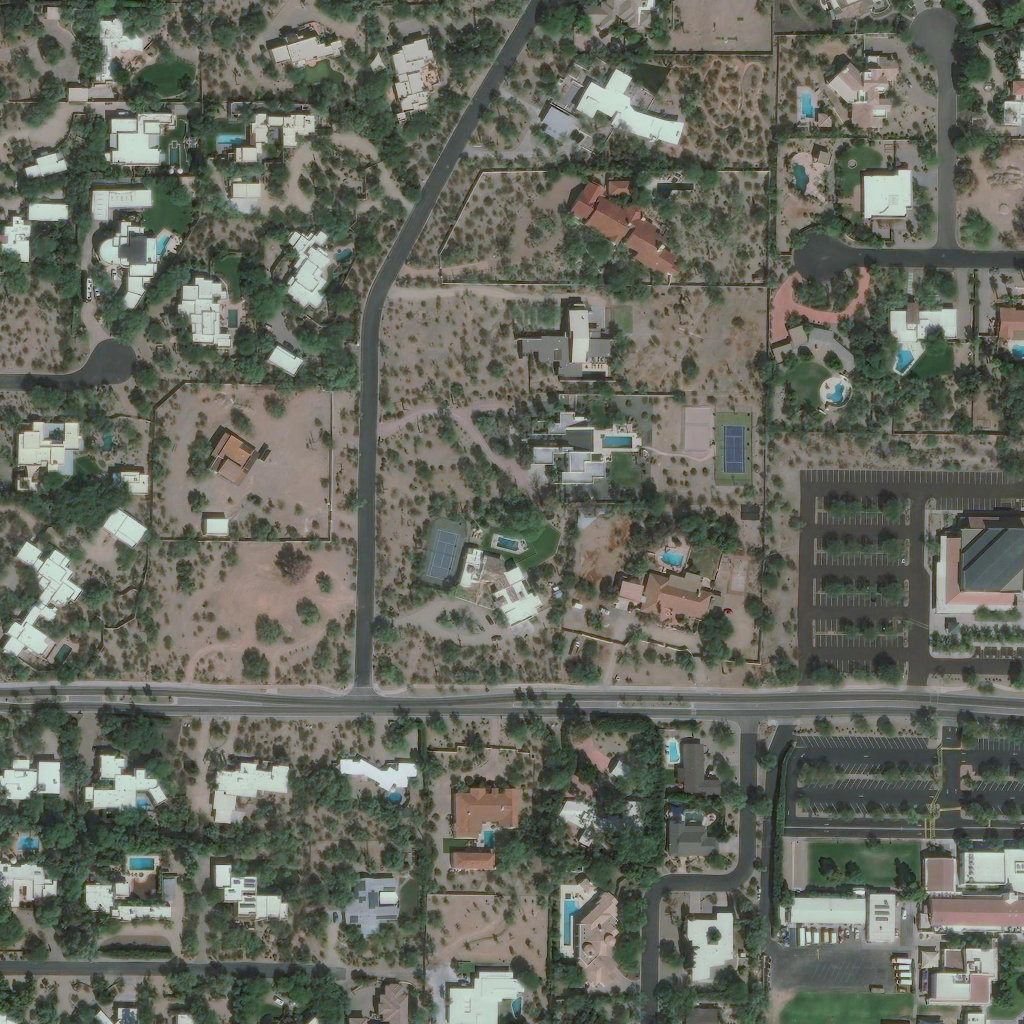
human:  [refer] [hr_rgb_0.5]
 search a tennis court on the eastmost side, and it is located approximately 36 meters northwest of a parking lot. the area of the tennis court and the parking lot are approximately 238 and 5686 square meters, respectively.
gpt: <box>[[70, 41, 72, 46, 0]]</box>